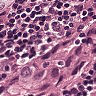
Metastatic tissue present: yes